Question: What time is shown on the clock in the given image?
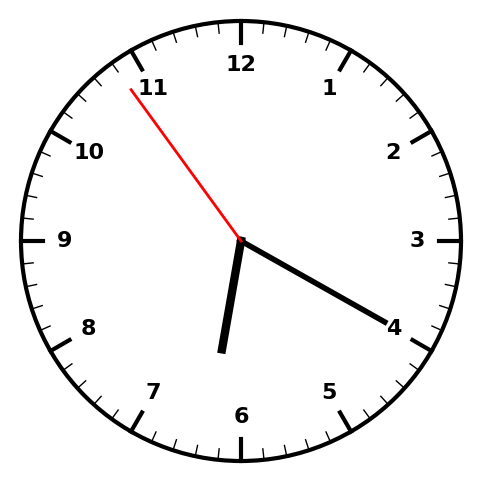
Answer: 06:19:54